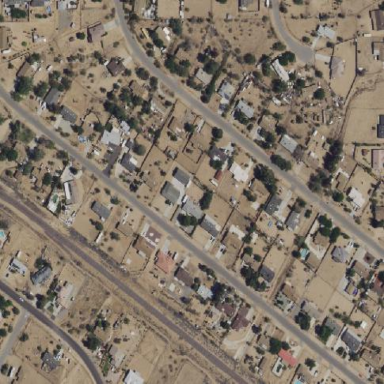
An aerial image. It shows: This residential area consists of single-family homes.